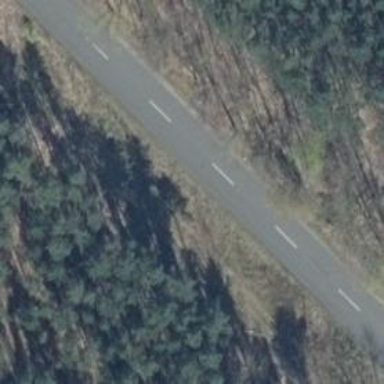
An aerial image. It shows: Unclassified road with asphalt surface.